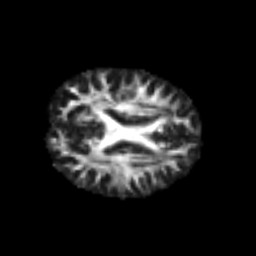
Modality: FA
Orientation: axial
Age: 25
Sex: male
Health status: healthy